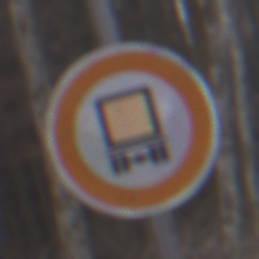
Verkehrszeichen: VerbotKennzeichnungspflichtigeKraftfahrzeugeGefaehrlicheGueter
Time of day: Midday
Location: Outdoor (Nature)
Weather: Overcast
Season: Autumn
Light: Natural